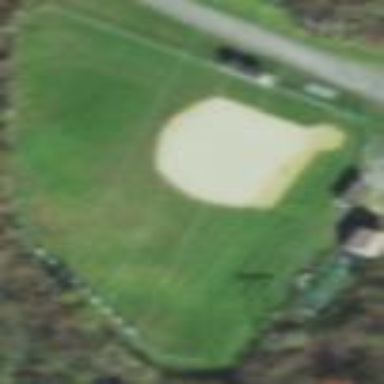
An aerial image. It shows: Baseball pitch for leisure and sports activities.